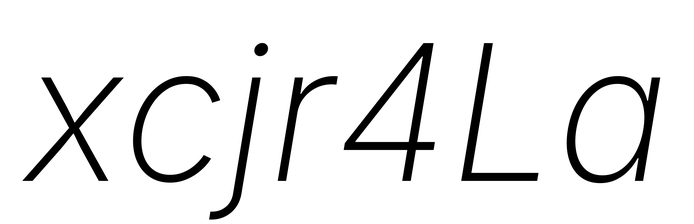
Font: Inter-Italic_ExtraLight_Italic